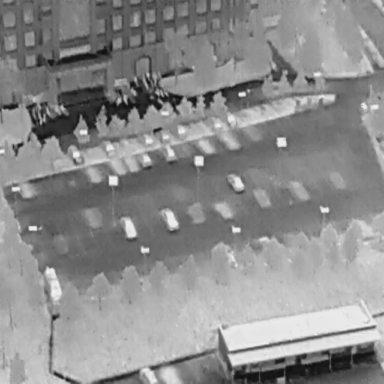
There are 13 Cars in the infrared image.